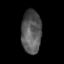
Tissue: skin
Cell type: Epithelial cells
Senescence score: 0.1437
Nuclear area (px): 855
Mean DAPI intensity: 86.579